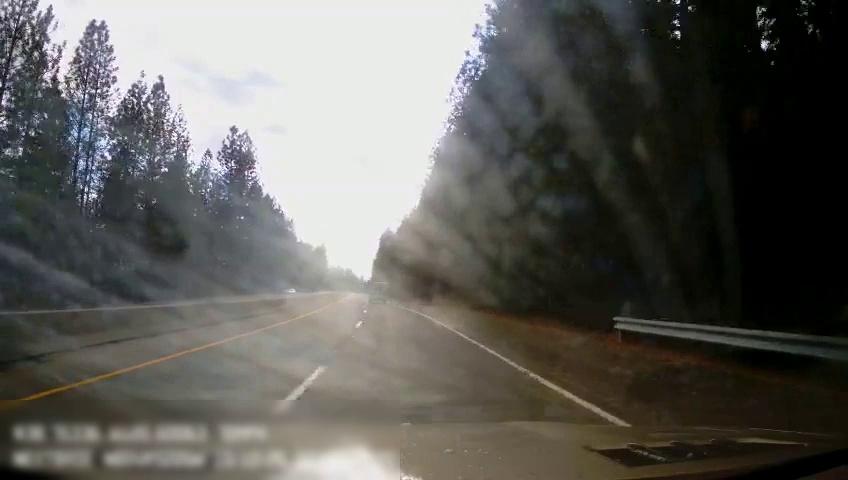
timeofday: Day
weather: Cloudy
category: Drivable Space
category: Drivable Space
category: Vehicles | Van
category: Lanes | Current Lane
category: Lanes | Alternate Lane
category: Lanes | Alternate Lane